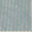
Piece: xx